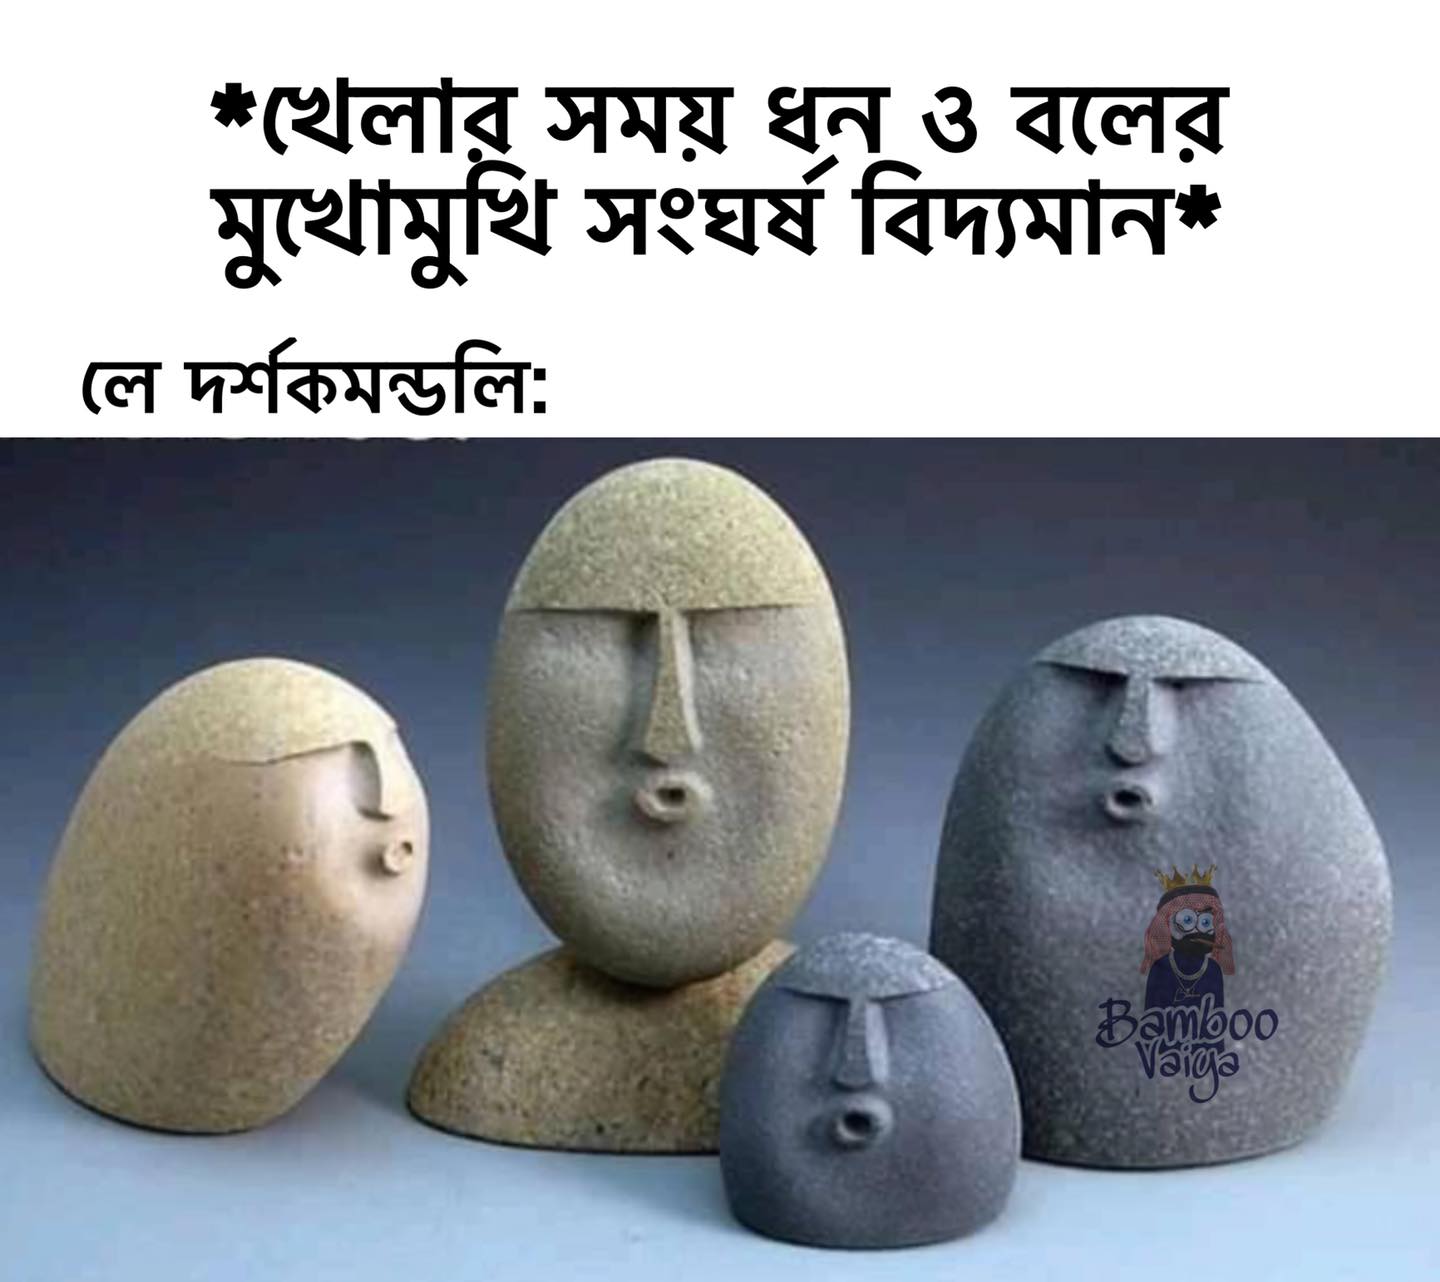
Caption: *খেলার সময় ধন ও বলের মুখোমুখি সংঘর্ষ বিদ্যমান*  লে দর্শকমন্ডলিঃ
Label: non-hate